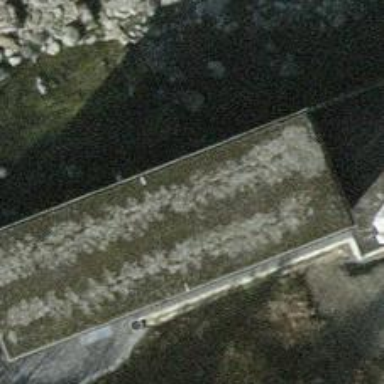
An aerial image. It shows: Hydro power generator.